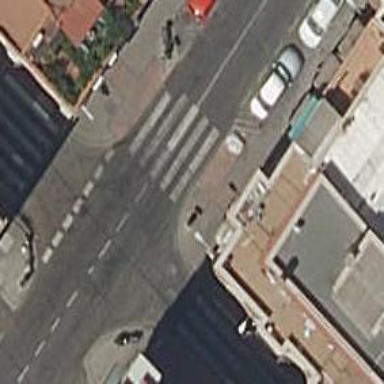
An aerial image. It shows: Marked crossing on the road.